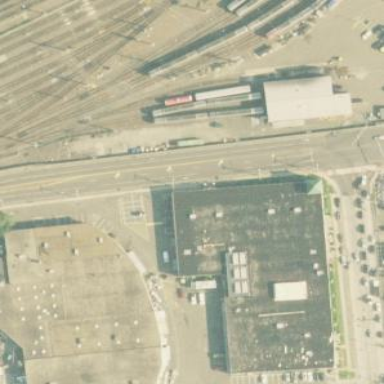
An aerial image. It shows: Part of building.